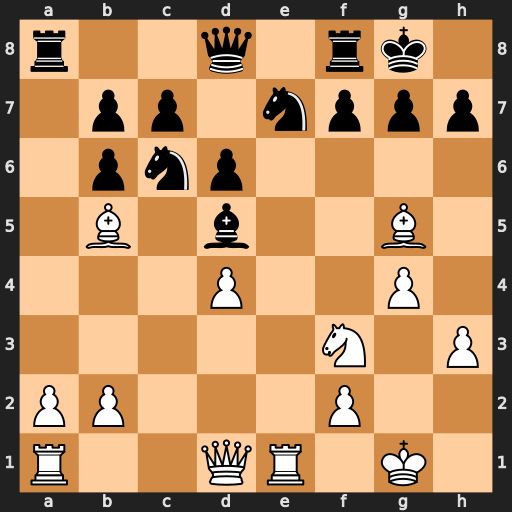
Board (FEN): r2q1rk1/1pp1nppp/1pnp4/1B1b2B1/3P2P1/5N1P/PP3P2/R2QR1K1
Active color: w
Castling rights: -
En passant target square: -
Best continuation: Bxc6 f6 Bxd5+